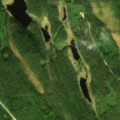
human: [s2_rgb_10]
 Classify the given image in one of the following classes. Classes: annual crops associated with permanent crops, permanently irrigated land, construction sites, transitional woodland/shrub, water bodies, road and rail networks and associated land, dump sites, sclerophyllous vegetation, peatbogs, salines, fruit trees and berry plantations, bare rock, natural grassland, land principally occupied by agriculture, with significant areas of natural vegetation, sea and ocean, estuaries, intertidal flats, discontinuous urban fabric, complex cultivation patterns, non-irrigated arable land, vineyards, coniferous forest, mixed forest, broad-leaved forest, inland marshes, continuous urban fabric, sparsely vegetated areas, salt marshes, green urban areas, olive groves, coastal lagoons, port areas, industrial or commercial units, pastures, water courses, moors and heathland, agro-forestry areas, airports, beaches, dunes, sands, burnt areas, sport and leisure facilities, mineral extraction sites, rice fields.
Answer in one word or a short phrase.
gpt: coniferous forest, mixed forest